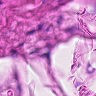
Metastatic tissue present: no